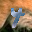
Label: 4